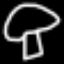
Label: mushroom